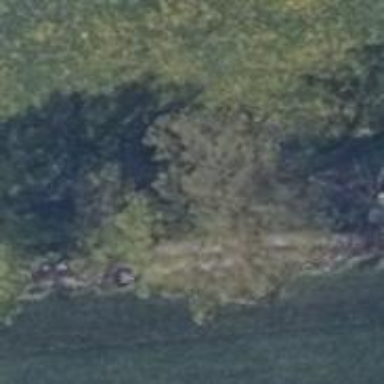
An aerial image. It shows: Deciduous tree in agricultural area.